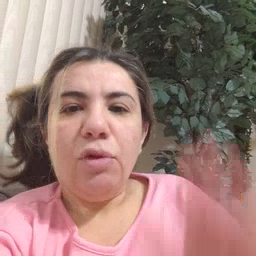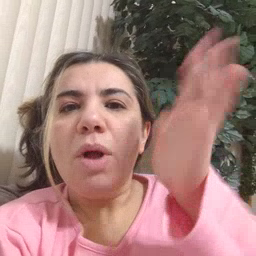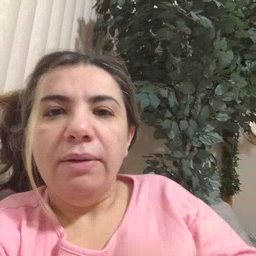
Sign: will